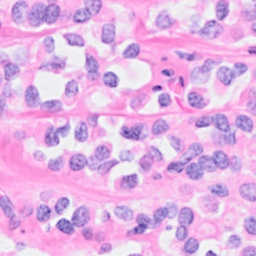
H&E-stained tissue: Breast